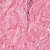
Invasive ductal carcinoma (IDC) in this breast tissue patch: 0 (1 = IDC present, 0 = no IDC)